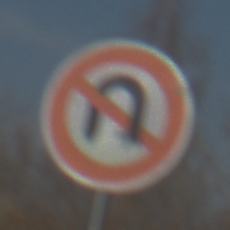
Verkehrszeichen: VerbotWenden
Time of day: MorningAfternoon
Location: Outdoor (Suburban)
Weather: PartlyCloudy
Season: NotSpecified
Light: Natural